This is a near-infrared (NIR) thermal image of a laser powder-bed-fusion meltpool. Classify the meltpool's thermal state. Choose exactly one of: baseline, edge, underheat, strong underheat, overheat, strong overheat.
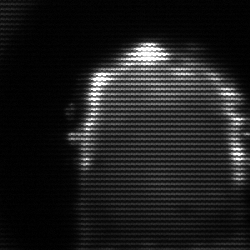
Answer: baseline